Question: I have a 'UITableView' that crashes when I start to scroll on it. The 'UITableView' is a list of articles, each cell has an associated Headline and Image being pulled from a news API.
I have a placeholder image & an image if there is no image from the API, in my project assets.
'''
- (UITableViewCell *)tableView:(UITableView *)tableView cellForRowAtIndexPath:(NSIndexPath *)indexPath
{
WebListCell *cell = [tableView dequeueReusableCellWithIdentifier:@"WebListCell"];
Feed *feedLocal = [headlinesArray objectAtIndex:indexPath.row];
Images *imageLocal = [feedLocal.images objectAtIndex:0];
NSString *imageURL = [NSString stringWithFormat:@"%@", imageLocal.url];
NSLog(@"img url: %@", imageURL);
__weak UITableViewCell *wcell = cell;
[cell.imageView setImageWithURL:[NSURL URLWithString:[NSString stringWithFormat:@"%@", imageURL]]
placeholderImage:[UIImage imageNamed:@"background.png"]
completed:^(UIImage *image, NSError *error, SDImageCacheType cacheType) {
if(image == nil) {
//realign your table view cell
[wcell.imageView setImage:[UIImage imageNamed:@"placeholder.png"]];
//];
}
}];
return cell;
}
'''
The 'UITableView' crashes when I start to scroll down the list if an article does not have an Image coming back from the API, even I want it to just use the image from my assets in those cases.
The error is -[__NSArrayM objectAtIndex:]: index 0 beyond bounds for empty array'
Thanks for the help! Will post any code as needed!
'Images *imageLocal = [feedLocal.images objectAtIndex:0];'
... looks like the line its crashing on
Also, here is what the JSON response looks like for the empty image array in their API explorer for testing:

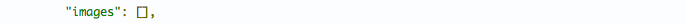
Answer: Based on the error message, you can deduce that the feedLocal.images array is actually empty and you try to get the first object in the array when the error happens.
You might want to do additional checking first before getting the first object of the array:
'''
if (feedLocal.images.count == 0) {
// do what you need to do if the array is empty, for example skip the loading of the imageView
}
'''
For example:
'''
if (feedLocal.images.count == 0) {
[cell.imageView setImage:[UIImage imageNamed:@"placeholder.png"]];
}
else {
Images *imageLocal = [feedLocal.images objectAtIndex:0];
NSString *imageURL = [NSString stringWithFormat:@"%@", imageLocal.url];
NSLog(@"img url: %@", imageURL);
__weak UITableViewCell *wcell = cell;
[cell.imageView setImageWithURL:[NSURL URLWithString:[NSString stringWithFormat:@"%@", imageURL]]
placeholderImage:[UIImage imageNamed:@"background.png"]
completed:^(UIImage *image, NSError *error, SDImageCacheType cacheType) {
if(image == nil) {
//realign your table view cell
[wcell.imageView setImage:[UIImage imageNamed:@"placeholder.png"]];
//];
}
}];
}
'''